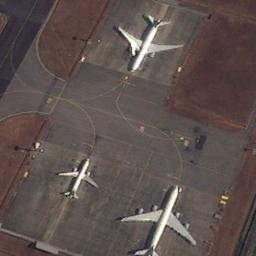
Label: airplane